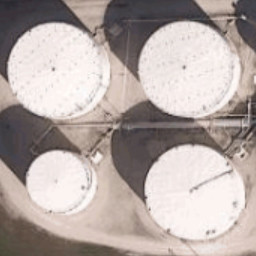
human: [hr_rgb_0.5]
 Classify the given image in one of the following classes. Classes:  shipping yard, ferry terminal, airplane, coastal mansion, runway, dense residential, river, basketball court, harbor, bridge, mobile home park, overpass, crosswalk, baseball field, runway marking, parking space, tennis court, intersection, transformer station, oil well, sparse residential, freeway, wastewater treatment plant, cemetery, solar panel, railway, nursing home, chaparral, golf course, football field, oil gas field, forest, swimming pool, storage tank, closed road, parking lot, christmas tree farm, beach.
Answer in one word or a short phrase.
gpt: storage tank